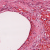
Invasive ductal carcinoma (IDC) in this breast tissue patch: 0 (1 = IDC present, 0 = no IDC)